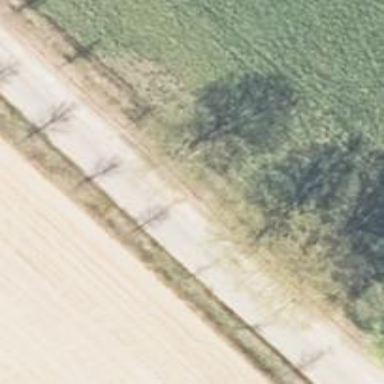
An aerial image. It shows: Unclassified road with asphalt surface.